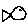
Label: fish